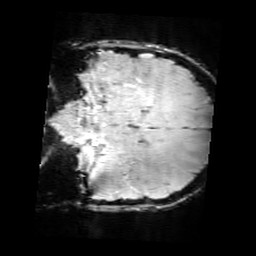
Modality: SWI
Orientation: coronal
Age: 10
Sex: male
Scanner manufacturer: siemens
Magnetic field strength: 3 T
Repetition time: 0.027 s
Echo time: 0.02 s